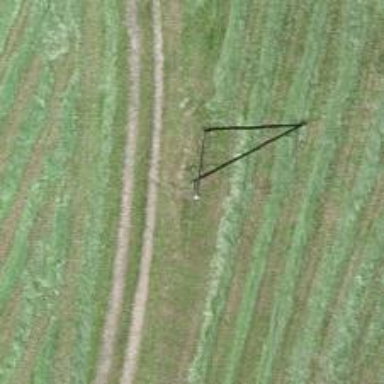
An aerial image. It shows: Utility pole in the area.